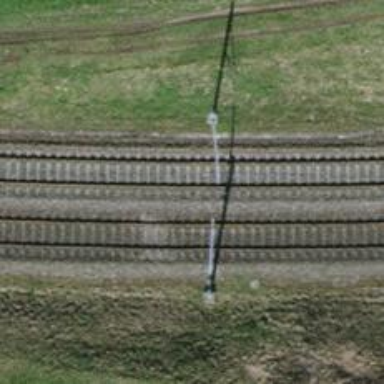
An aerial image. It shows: Solitary milestone along the railway.